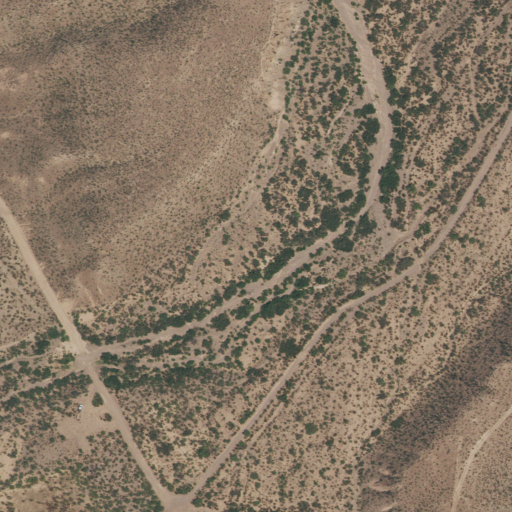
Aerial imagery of valley in Texas named Red Bull Canyon containing shrub and woody wetlands